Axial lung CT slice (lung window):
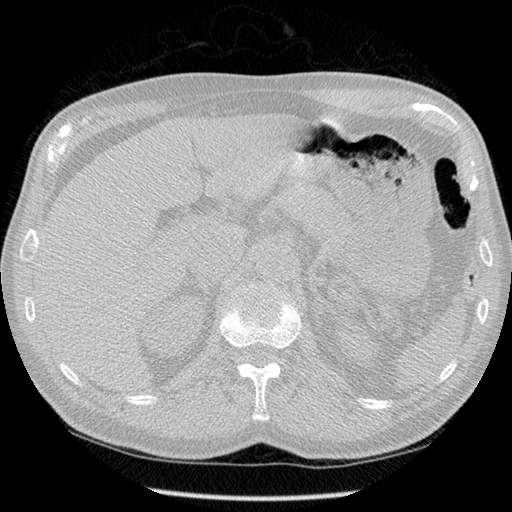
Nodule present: no